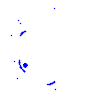
Particle: kaon